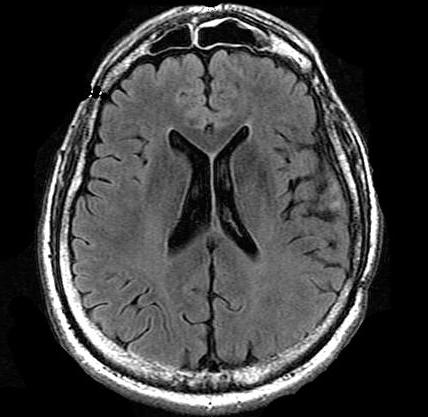
Label: notumor